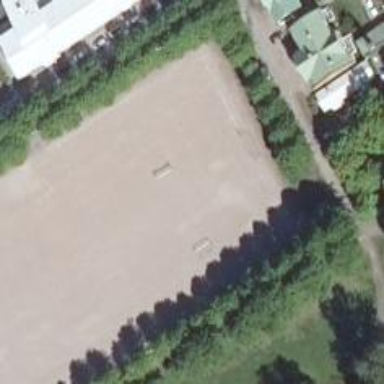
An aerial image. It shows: Soccer pitch for leisure land activities.